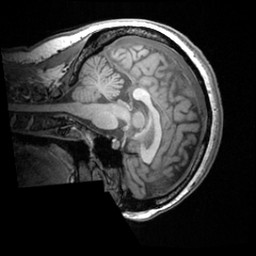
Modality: T1w
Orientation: sagittal
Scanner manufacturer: ge
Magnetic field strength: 3 T
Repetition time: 0.008376 s
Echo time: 0.003268 s